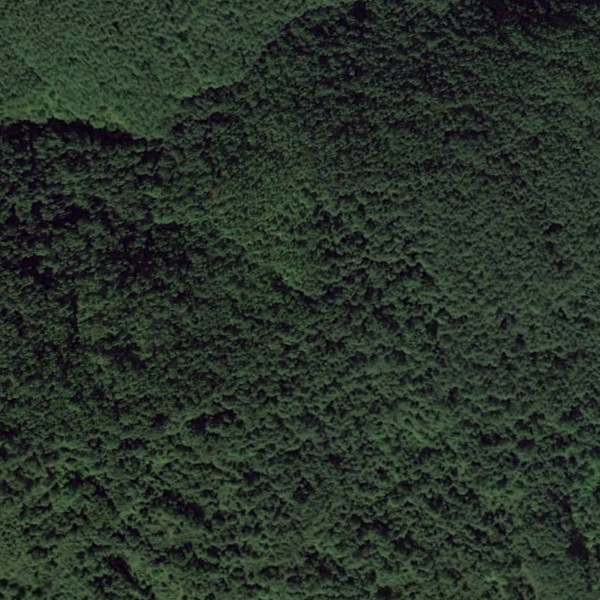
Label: Forest